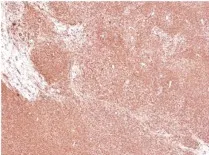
Pathological findings. Vim (x40).
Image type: pathology (immunostaining)